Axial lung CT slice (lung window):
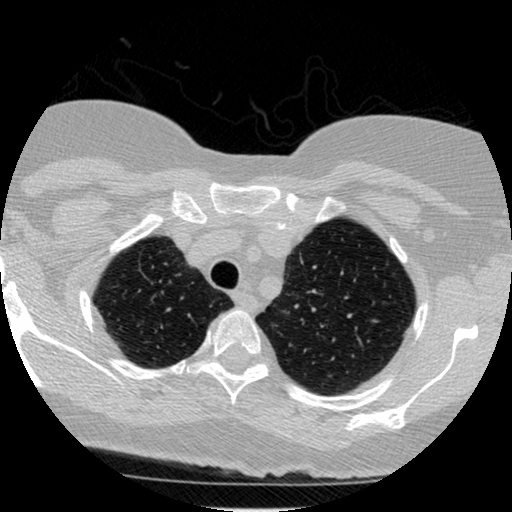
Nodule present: no